Aerial crown-view tile of a tropical tree (Barro Colorado Island, Panama), acquired 20250414:
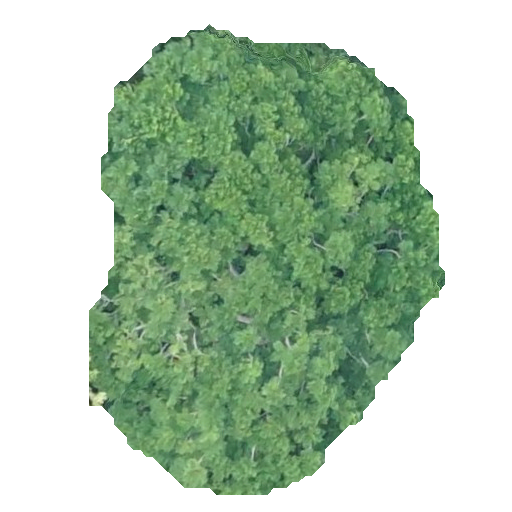
Species: Jacaranda copaia
GBIF accepted scientific name: Jacaranda copaia
Crown area: 185.543 m²